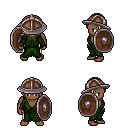
a pixel art fantasy rpg character, male body template, human, dark skin, green robe, white pants, blonde long bangs hairstyle, chain helm, shield, four views (front, back, left, right), 2x2 character sprite sheet, small pixel art, hard edges, no anti-aliasing